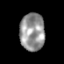
Tissue: prostate
Cell type: Myeloid cells
Senescence score: 0.2676
Nuclear area (px): 914
Mean DAPI intensity: 149.261